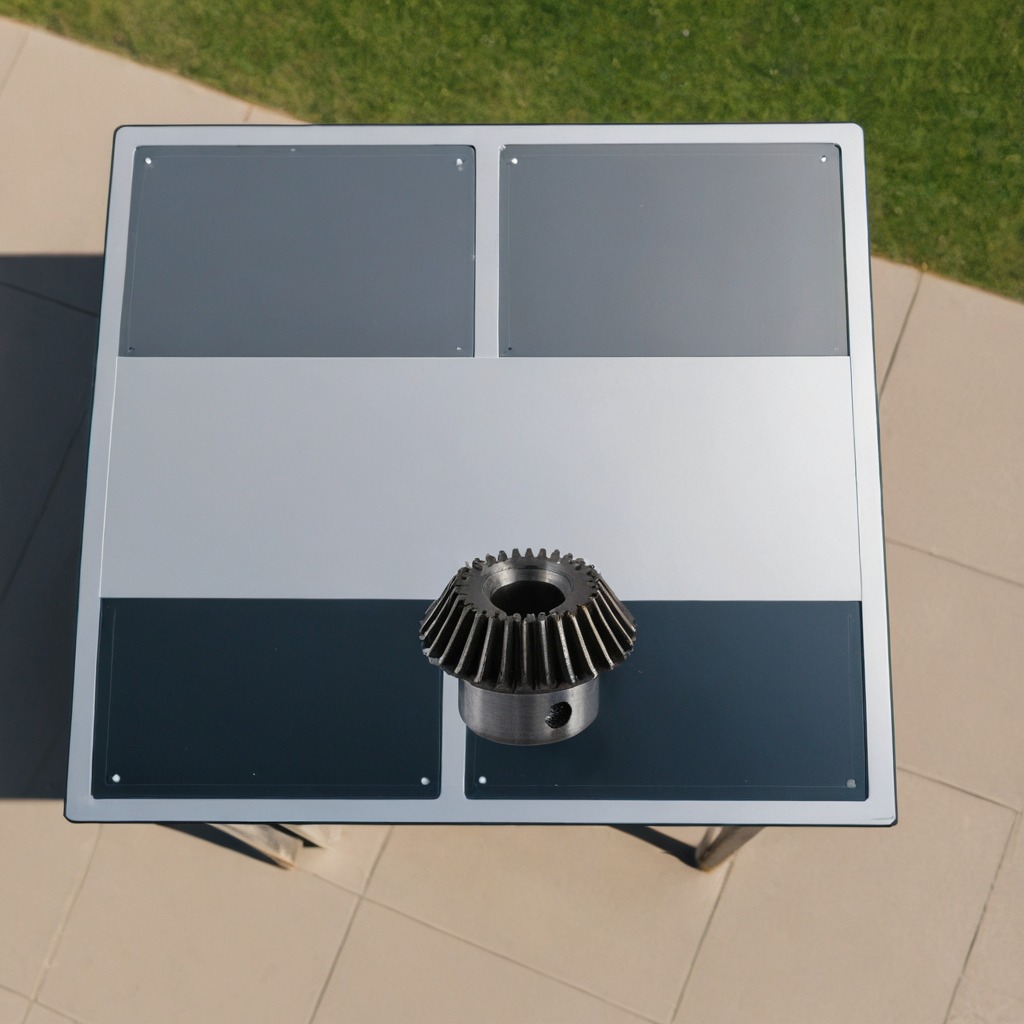
A steel gear with teeth is lying on the table.